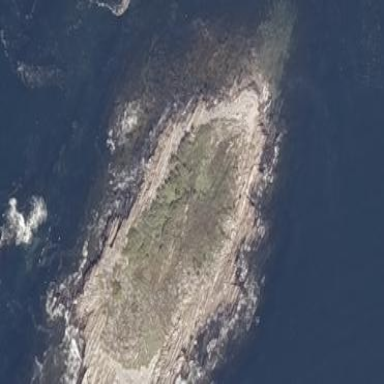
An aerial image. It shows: Island with natural coastline.